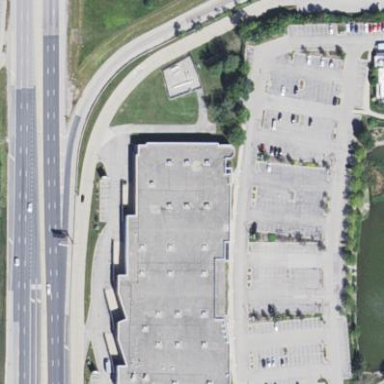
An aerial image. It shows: Retail building.